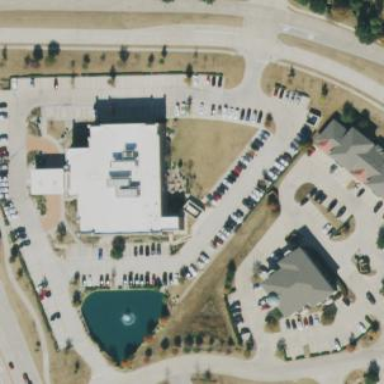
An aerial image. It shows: Commercial building that functions as hospital.